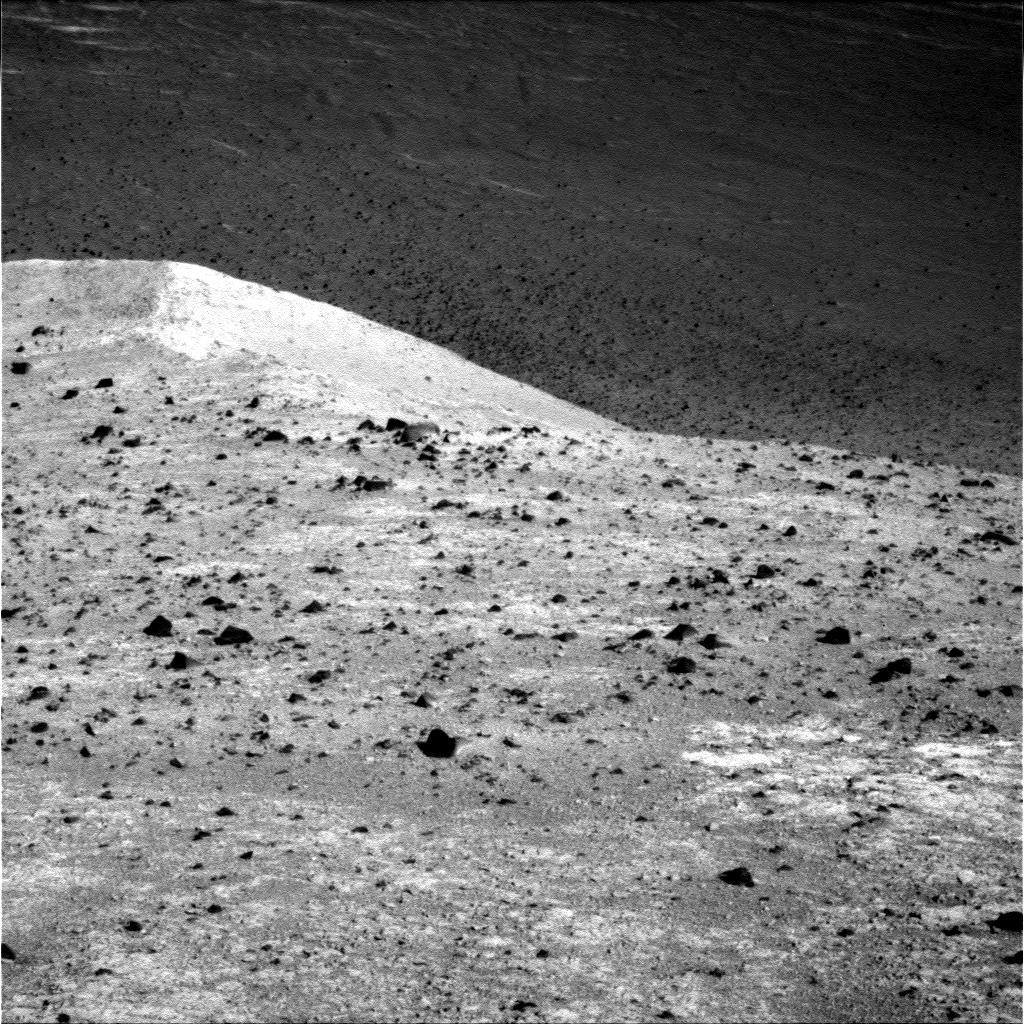
Terrain classes present: Bedrock, Gravel / Sand / Soil, Rock